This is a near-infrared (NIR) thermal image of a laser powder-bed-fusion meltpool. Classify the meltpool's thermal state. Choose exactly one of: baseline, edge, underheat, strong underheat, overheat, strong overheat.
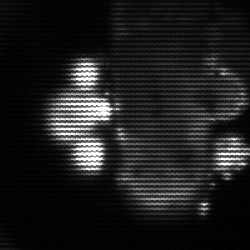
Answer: strong underheat